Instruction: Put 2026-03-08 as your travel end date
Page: home
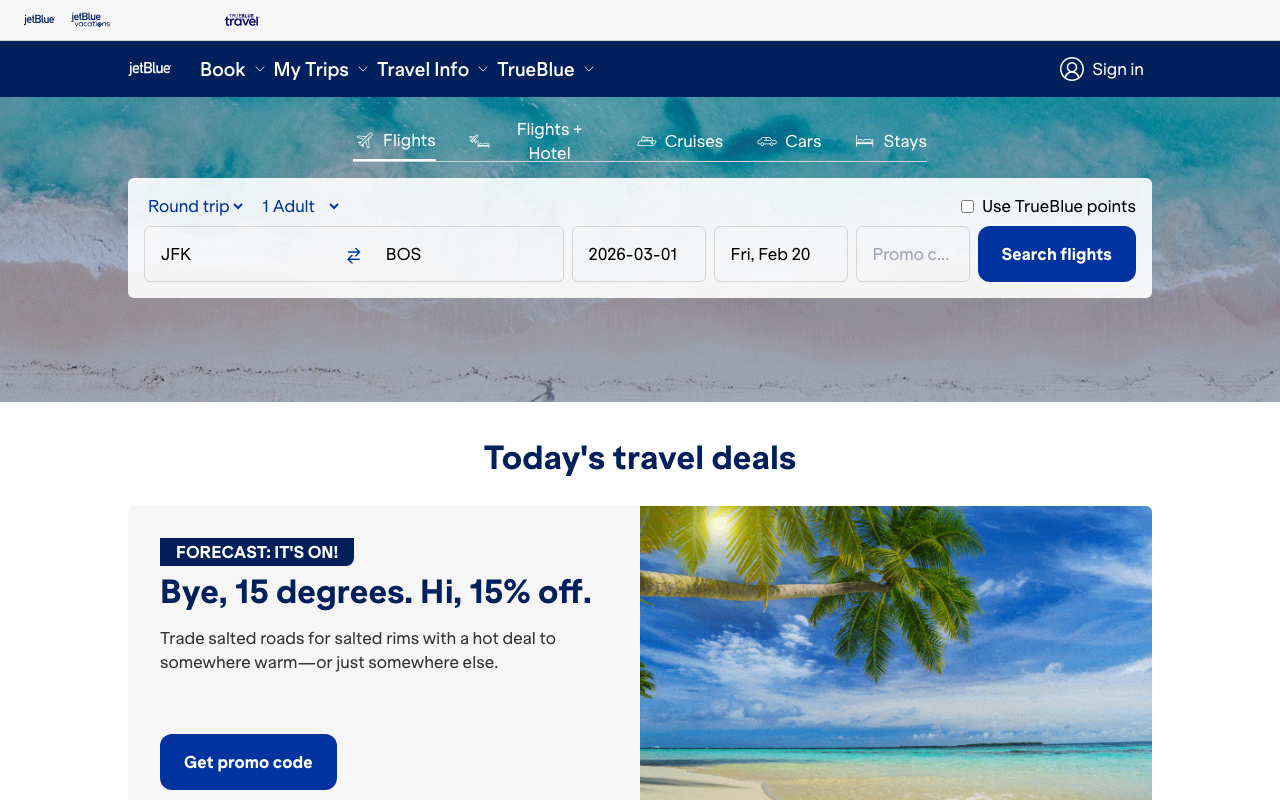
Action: type